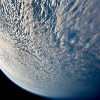
Label: cloud